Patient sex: M
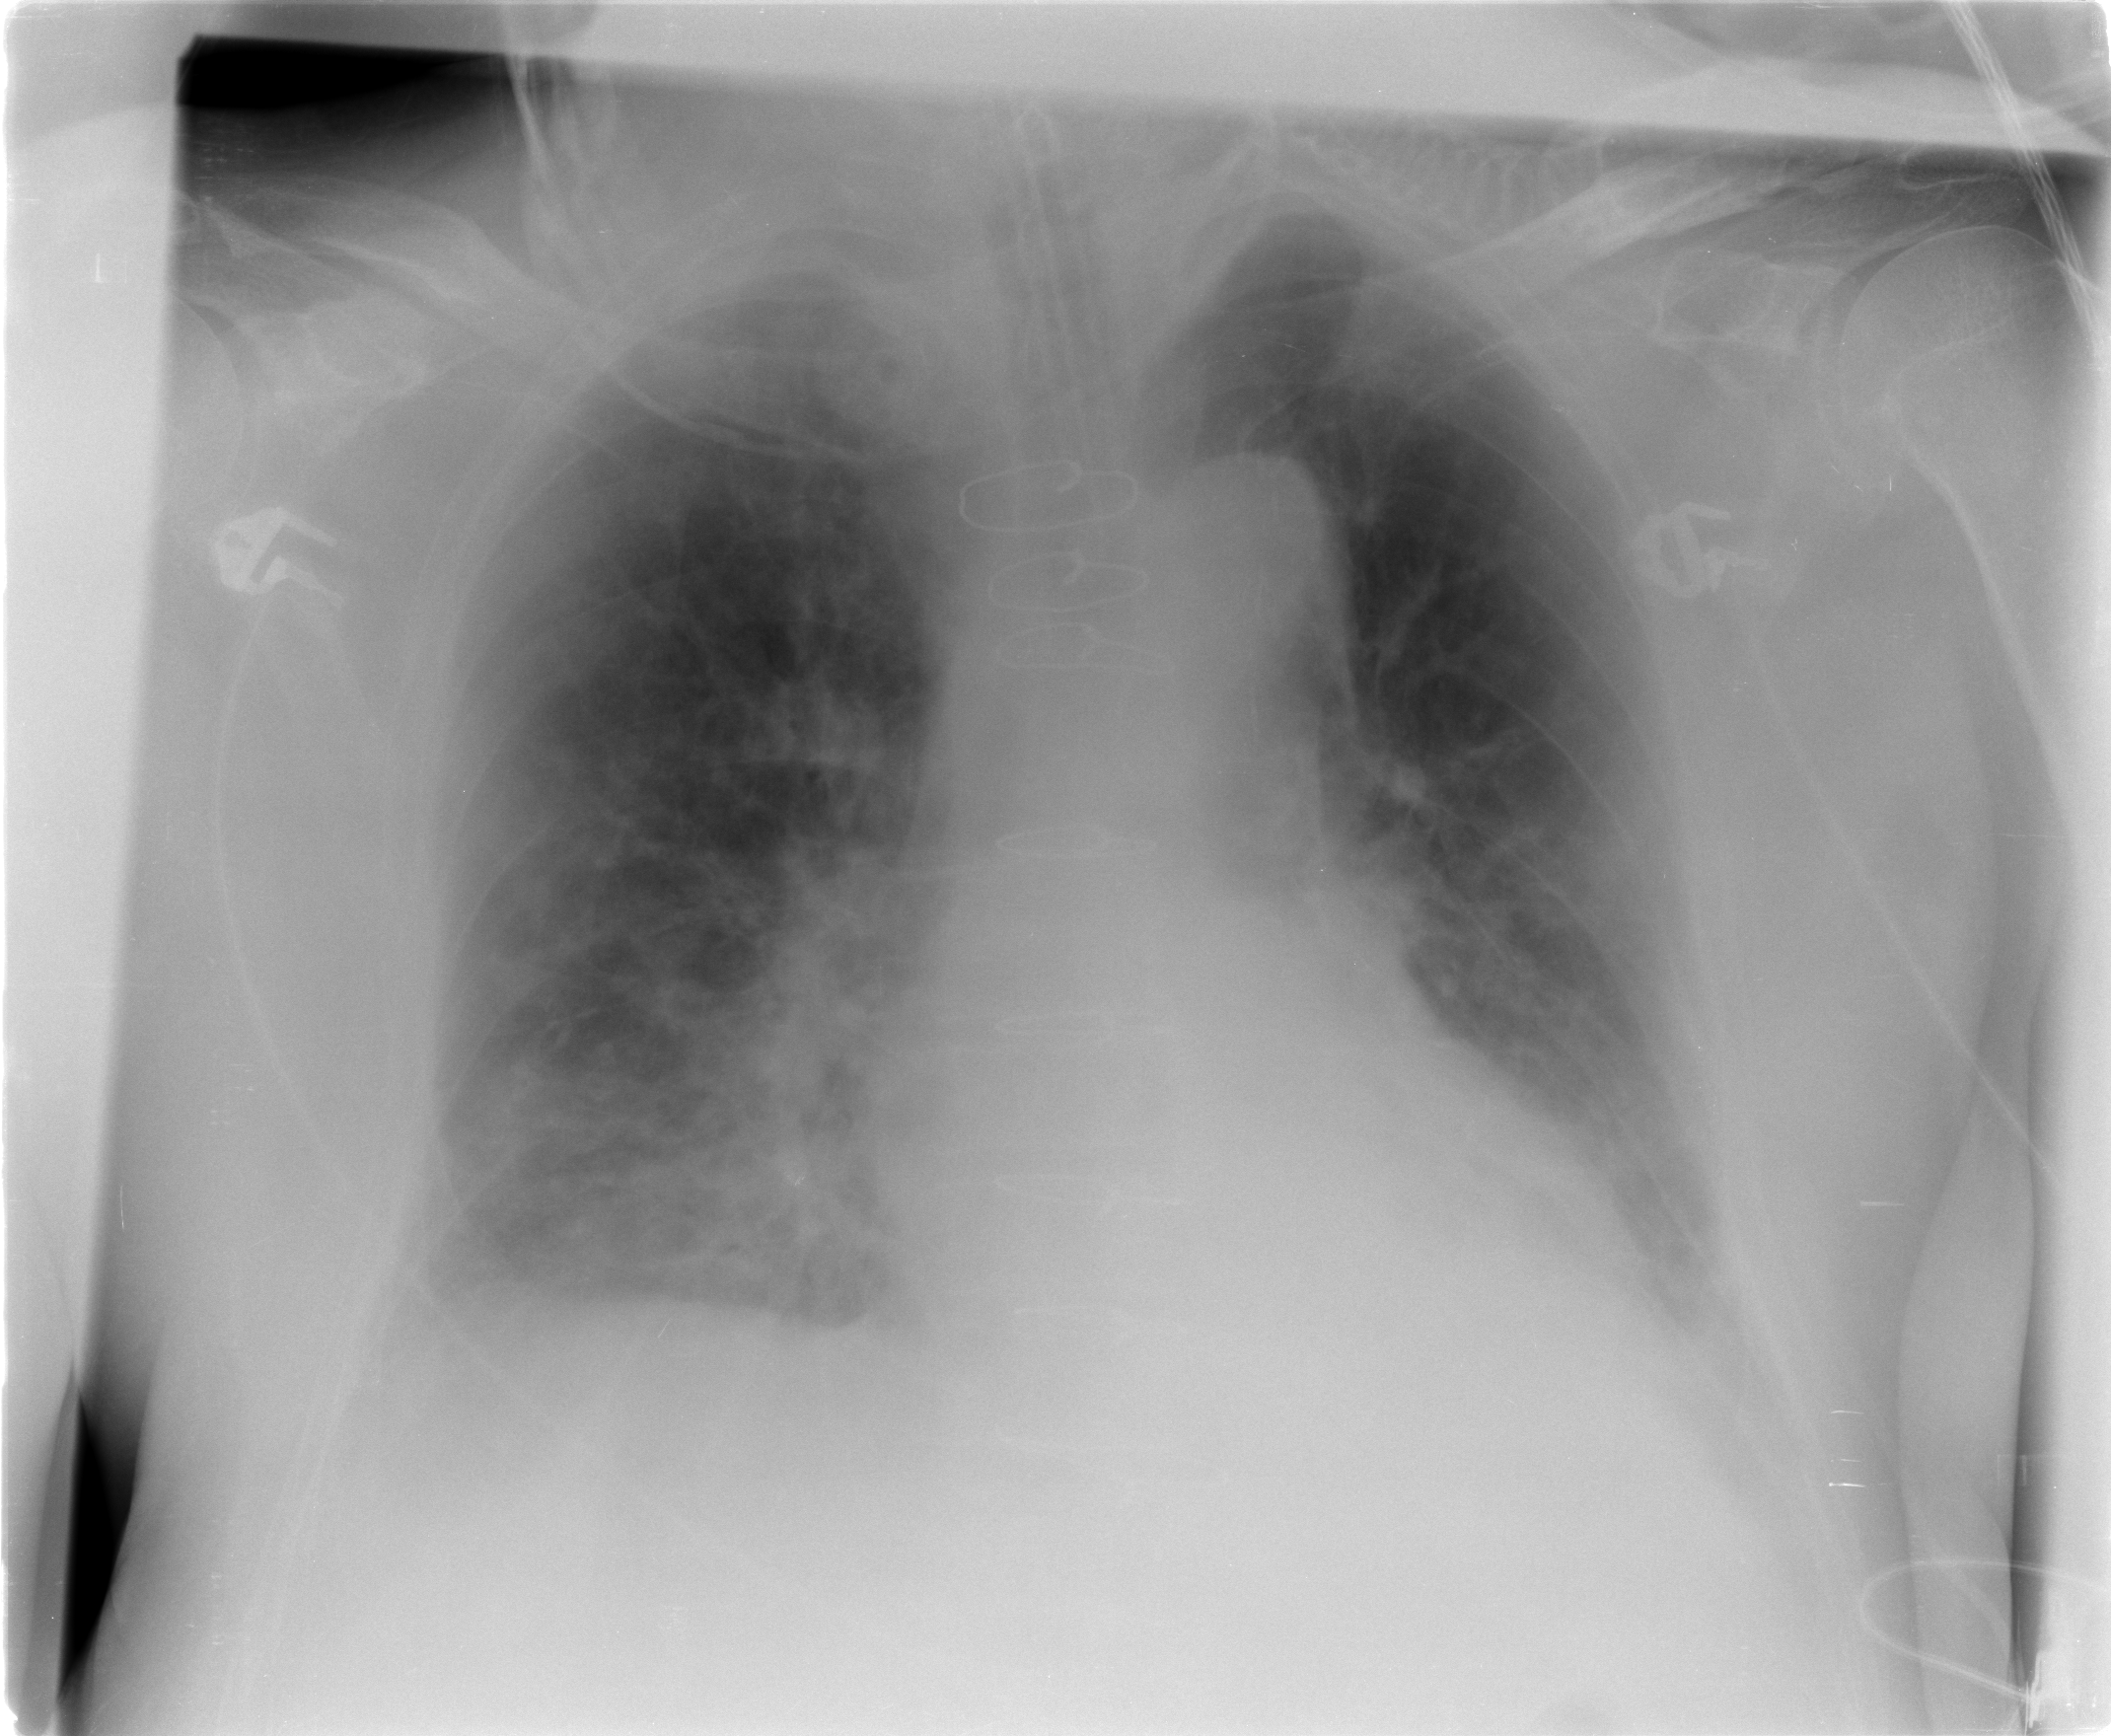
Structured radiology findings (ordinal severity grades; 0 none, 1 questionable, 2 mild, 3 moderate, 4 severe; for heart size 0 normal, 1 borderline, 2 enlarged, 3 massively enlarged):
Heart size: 1
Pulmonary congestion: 1
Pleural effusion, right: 2
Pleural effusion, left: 2
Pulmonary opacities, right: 3
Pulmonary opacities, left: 2
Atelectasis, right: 2
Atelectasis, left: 2